Question: Currently, I am using the following iFrame
'''
<iframe src="https://www.google.com/maps/embed/v1/place?key=APIKEYHERE&q=-34.753608,149.720462" frameborder="0" style="border:0"></iframe>
'''
Although, when rendered, the name of the location is the longitude and latitude, the the below image.
Is it possible to add in a name as a parameter for it to be displayed at the top left of the iFrame instead of the longitude and latitude? There's the option to use the locations name as the 'q', although some addresses cannot be found, and longitude and latitude is more accurate.

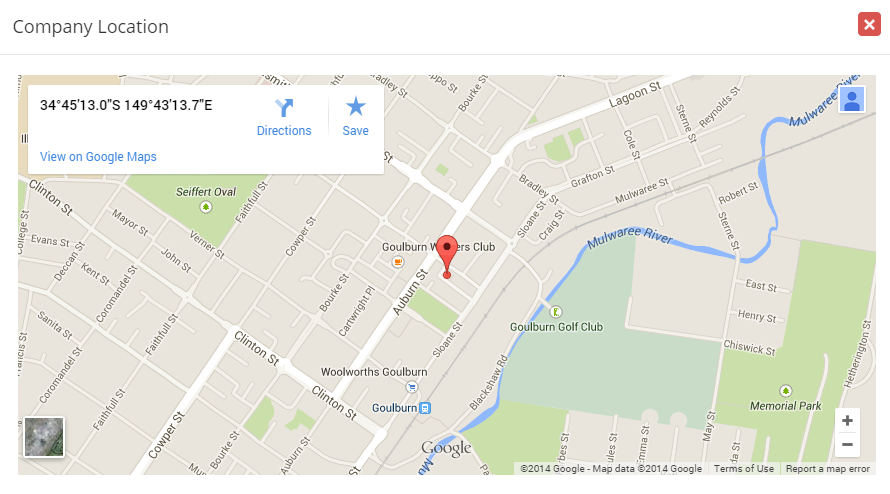
Answer: This appears to be a current limitation of the Embed API. However, this is easy enough with the <URL>. It is more work, but is much more flexible and powerful.